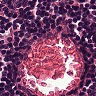
Metastatic tissue present: no